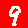
Digit: 9